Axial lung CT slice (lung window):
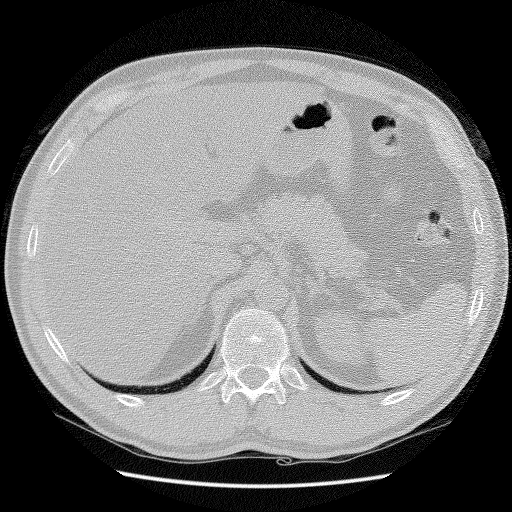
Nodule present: no